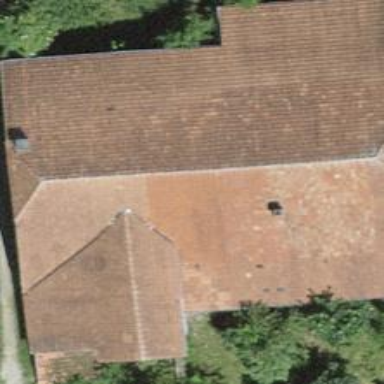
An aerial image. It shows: Farm building.